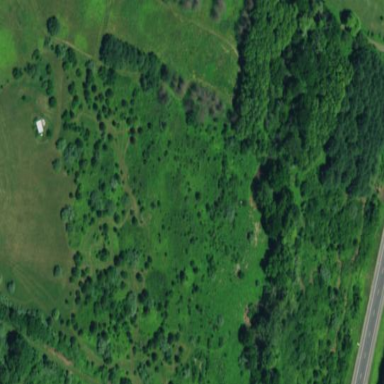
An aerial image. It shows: Beautiful woodland area.